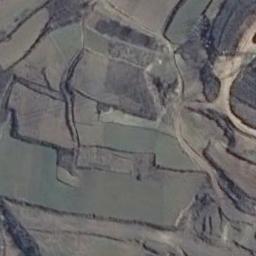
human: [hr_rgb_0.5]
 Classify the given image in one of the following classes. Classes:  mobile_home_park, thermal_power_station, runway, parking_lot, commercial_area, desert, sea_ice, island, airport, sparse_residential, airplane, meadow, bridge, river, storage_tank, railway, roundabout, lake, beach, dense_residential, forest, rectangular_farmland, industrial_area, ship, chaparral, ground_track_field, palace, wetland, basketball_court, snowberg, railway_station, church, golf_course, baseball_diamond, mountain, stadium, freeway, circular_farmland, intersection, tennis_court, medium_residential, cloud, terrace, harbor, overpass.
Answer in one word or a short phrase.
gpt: terrace